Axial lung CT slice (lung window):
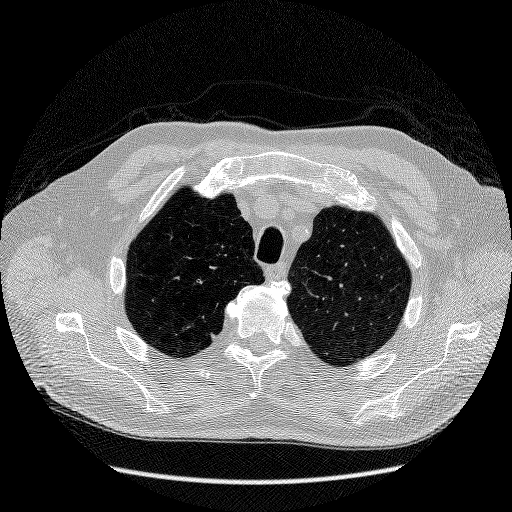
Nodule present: yes
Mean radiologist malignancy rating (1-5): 2